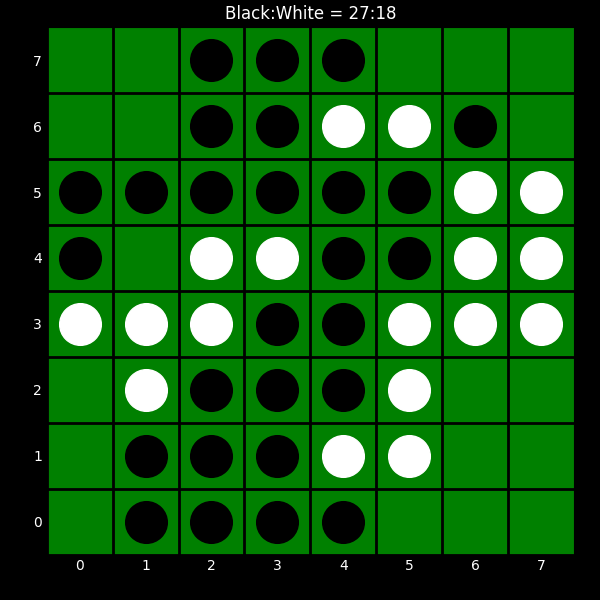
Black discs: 27
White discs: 18